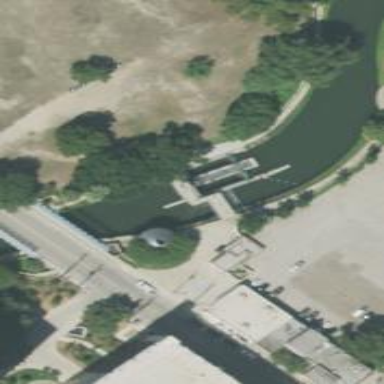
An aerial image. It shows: Lock gate on waterway.